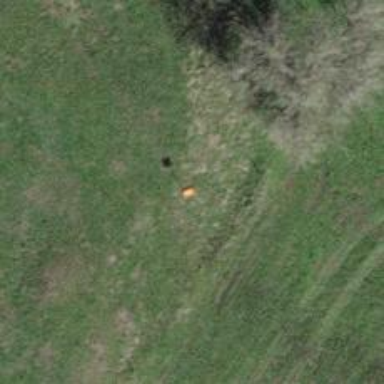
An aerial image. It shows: Orange aerial marker.